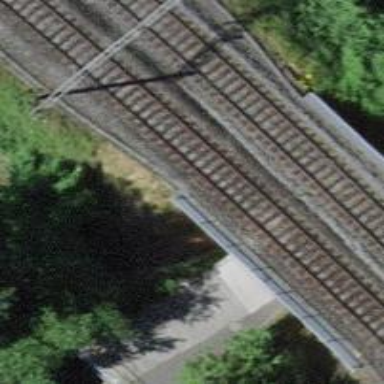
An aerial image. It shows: Railway bridge with electrified contact line. There is one track on the bridge.